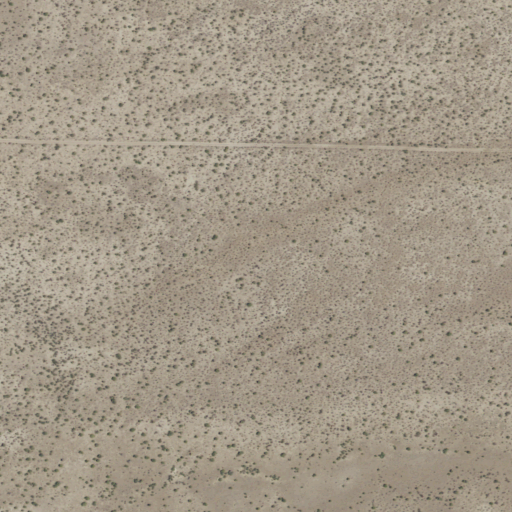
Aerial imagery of valley in California named Honey Lake Valley containing grassland and shrub